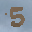
Label: 5